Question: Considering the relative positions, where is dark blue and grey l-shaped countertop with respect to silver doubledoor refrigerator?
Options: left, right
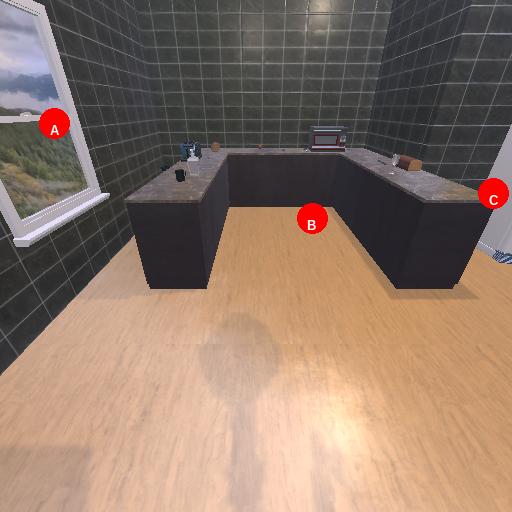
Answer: left